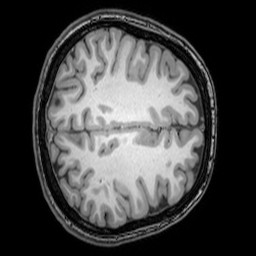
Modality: T1w
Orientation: axial
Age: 21
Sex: female
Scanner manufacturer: philips
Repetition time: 0.008233 s
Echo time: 0.00378 s